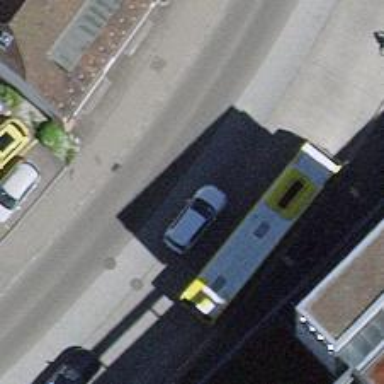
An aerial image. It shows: Bus stop with stop position for public transport.